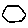
Label: hexagon